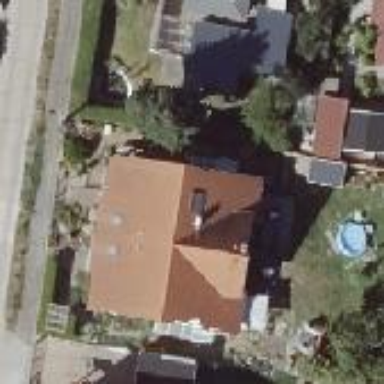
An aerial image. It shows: Detached building with gabled roof.